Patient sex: F
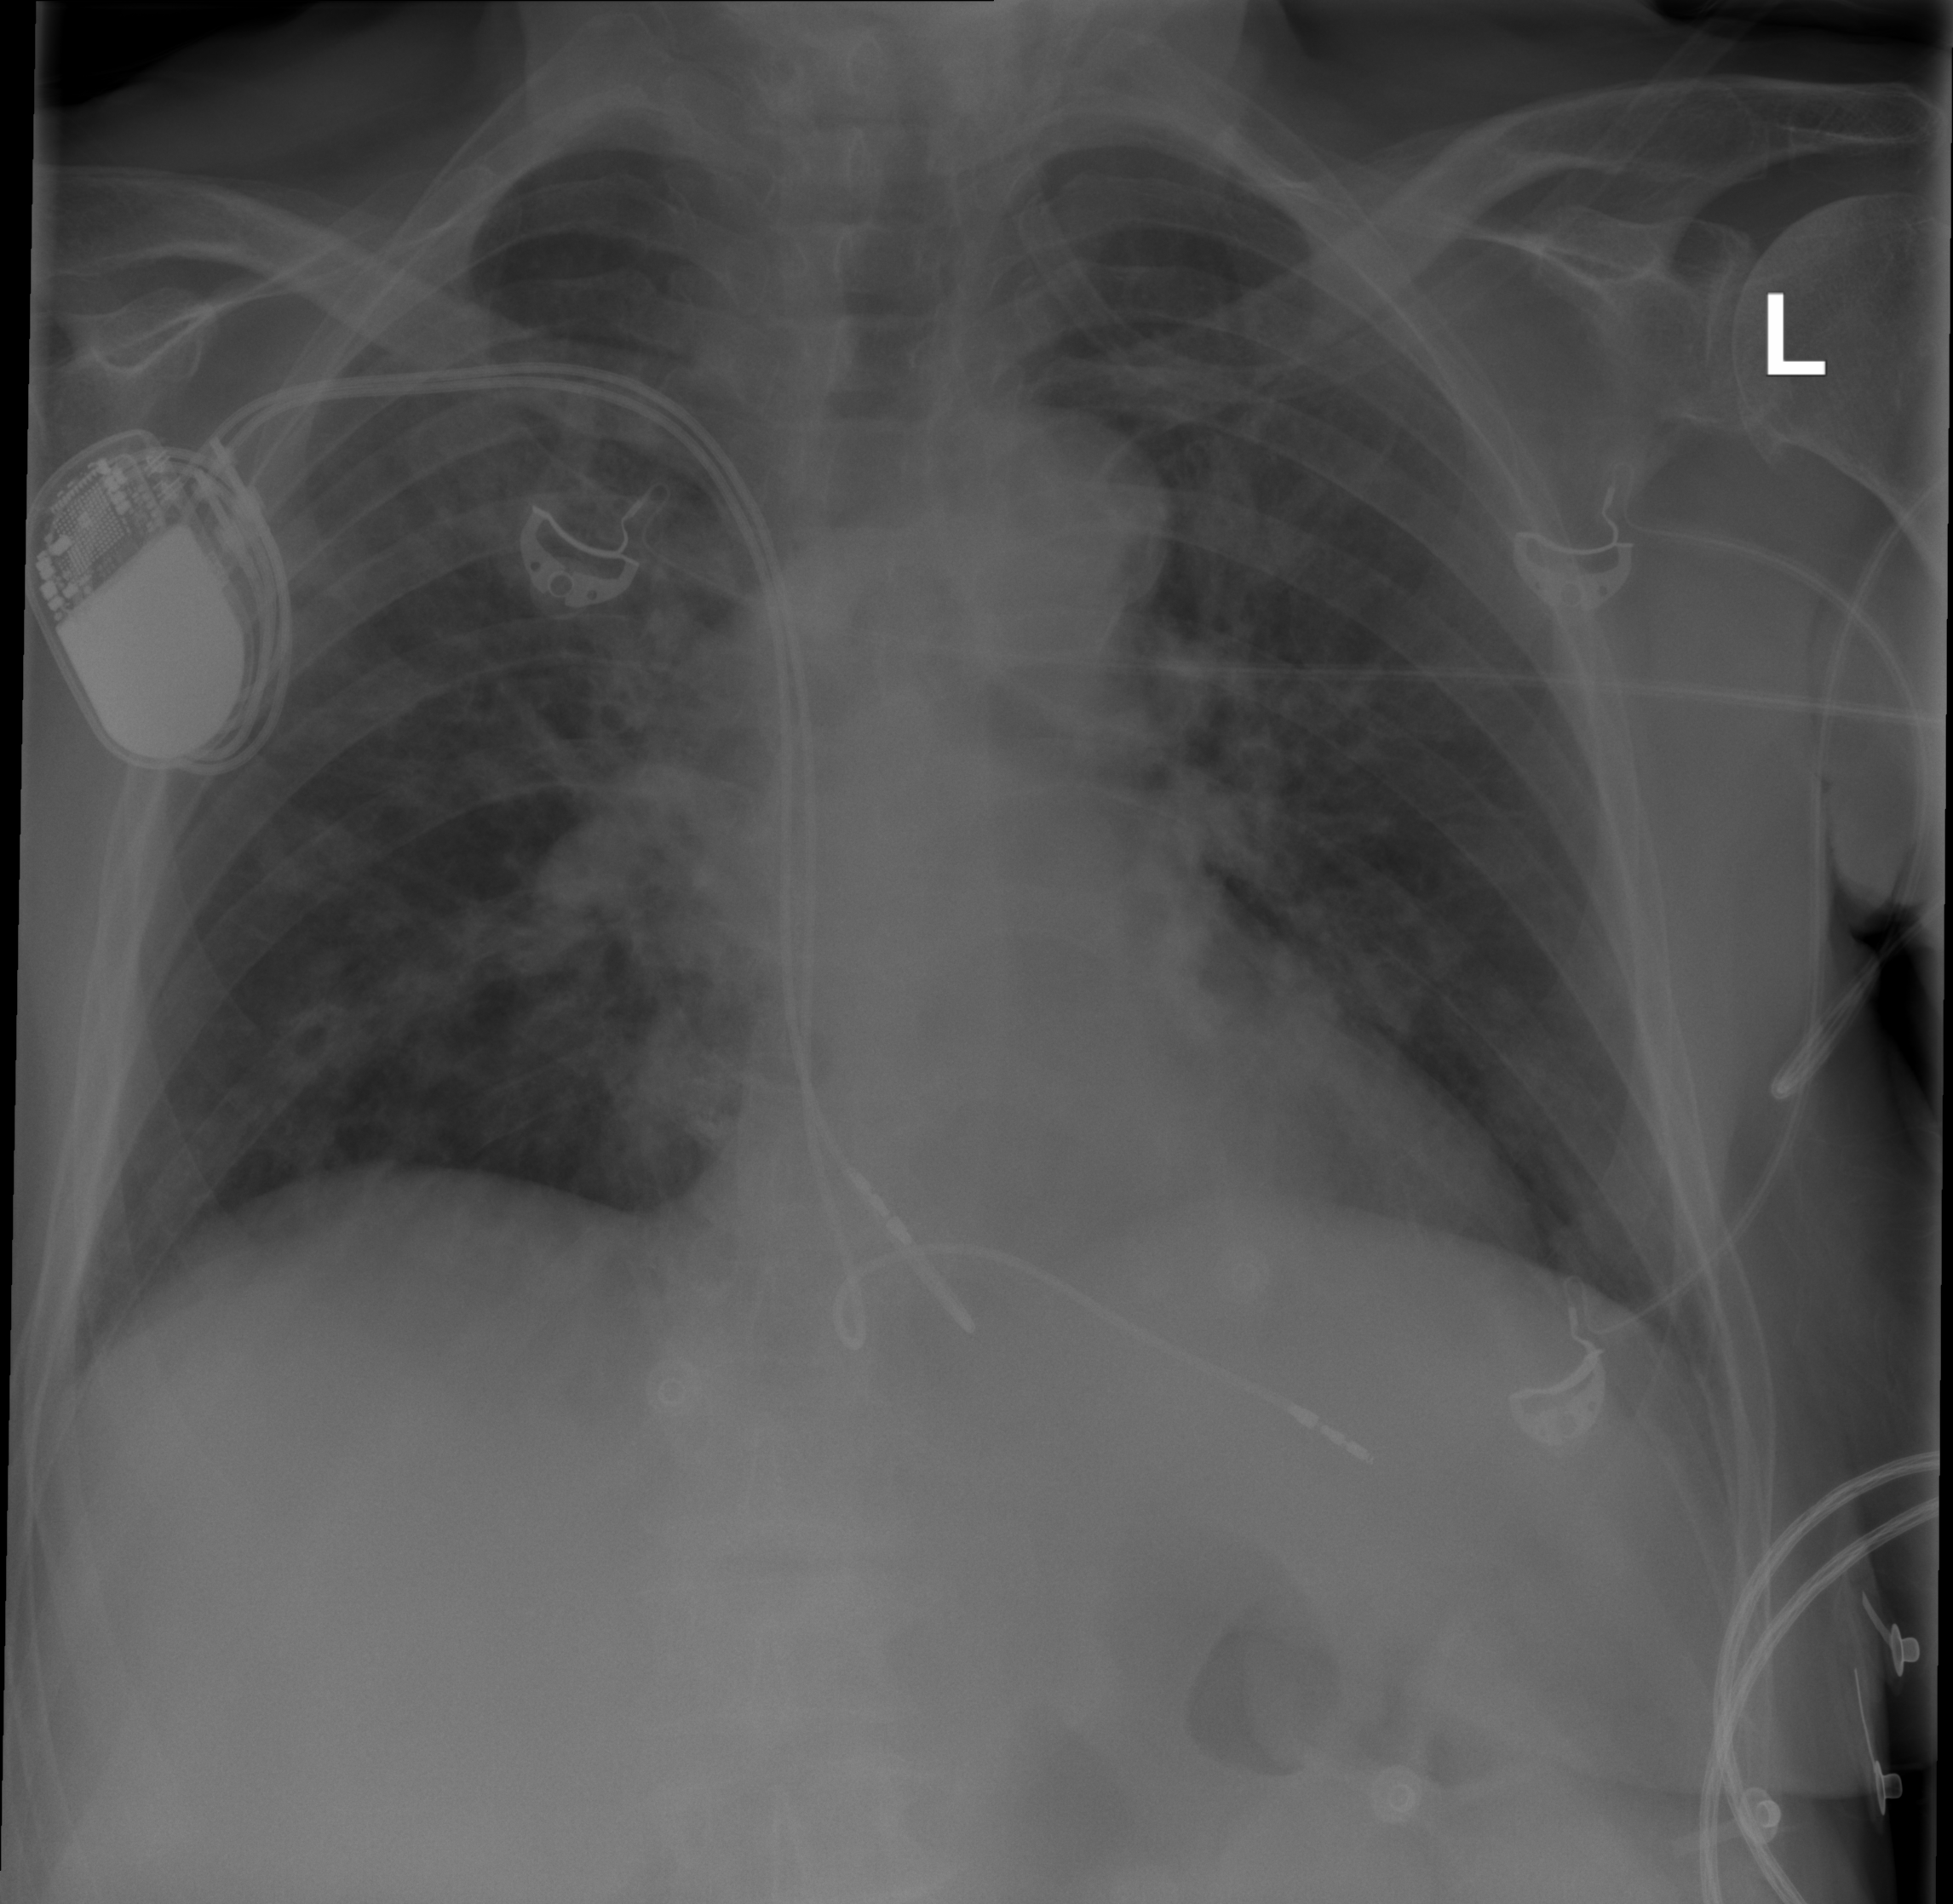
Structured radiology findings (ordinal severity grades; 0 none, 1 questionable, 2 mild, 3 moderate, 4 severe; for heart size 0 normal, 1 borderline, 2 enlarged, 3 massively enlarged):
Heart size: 0
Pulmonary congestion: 1
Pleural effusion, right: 0
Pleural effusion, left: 0
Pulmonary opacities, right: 2
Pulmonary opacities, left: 2
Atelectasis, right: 0
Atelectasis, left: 0